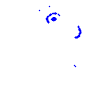
Particle: pion